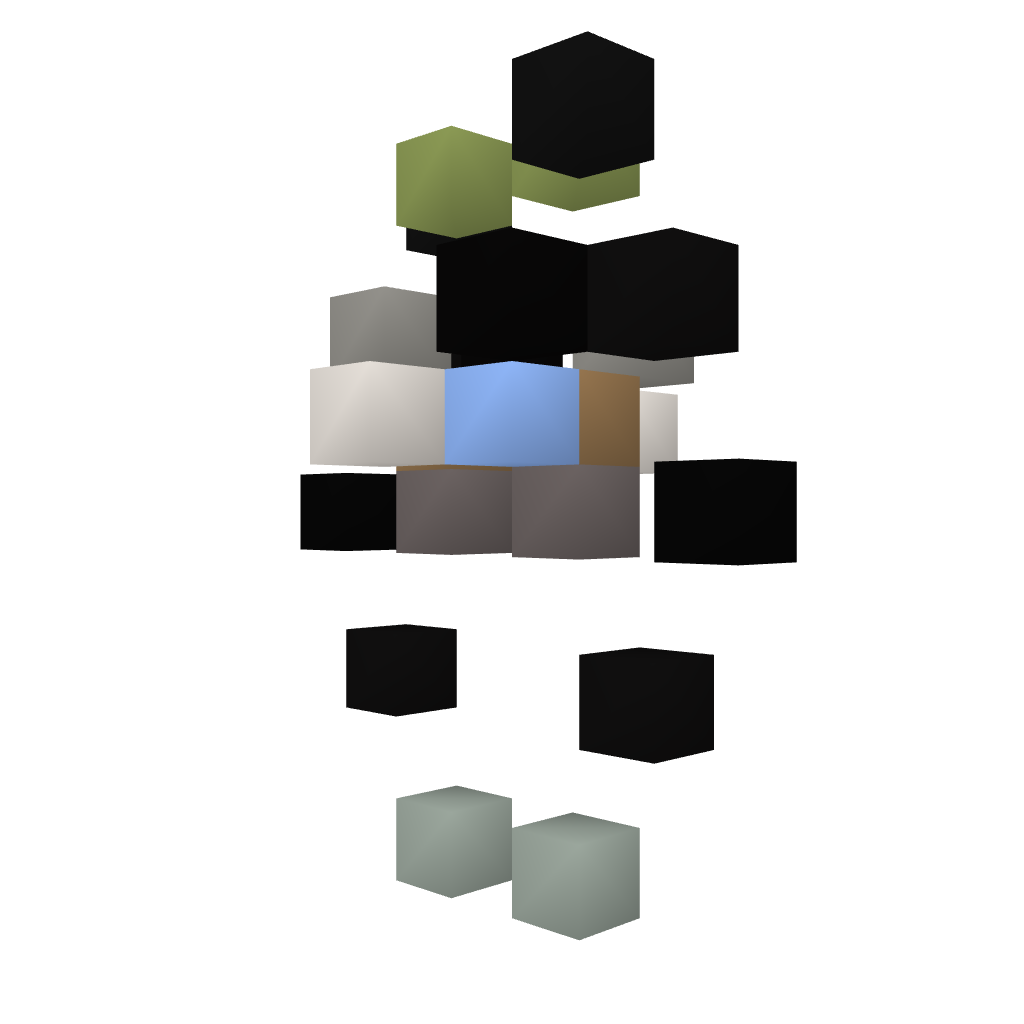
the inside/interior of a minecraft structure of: SD Trader